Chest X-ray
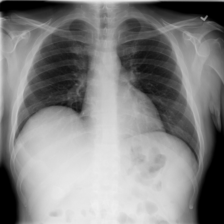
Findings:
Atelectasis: negative
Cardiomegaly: negative
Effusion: negative
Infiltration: positive
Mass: negative
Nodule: negative
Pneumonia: negative
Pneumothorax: negative
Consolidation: negative
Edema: negative
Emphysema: negative
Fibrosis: negative
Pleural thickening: negative
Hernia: negative